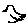
Label: bird